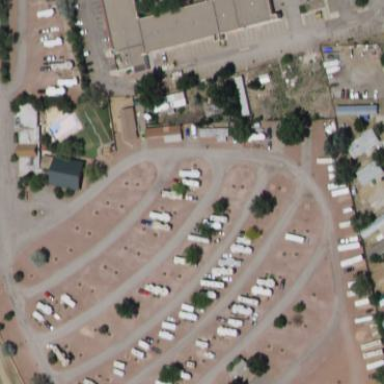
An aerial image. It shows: Caravan site with sanitary dump station.